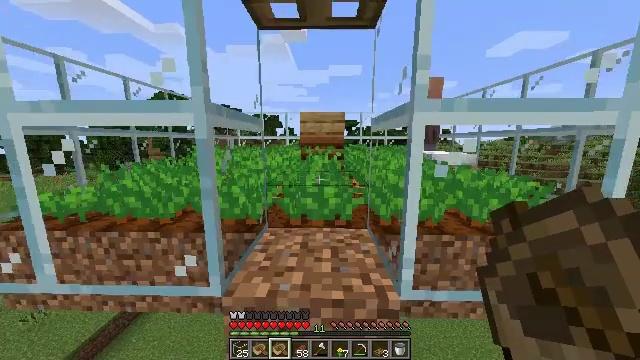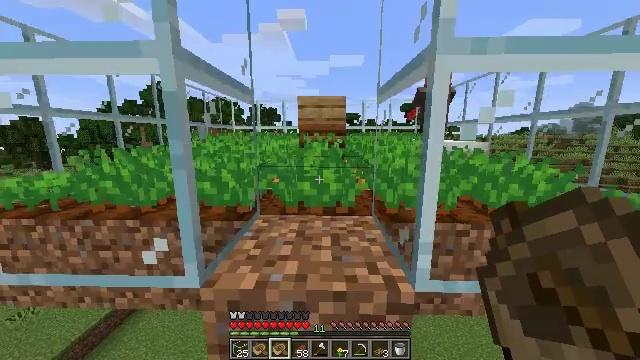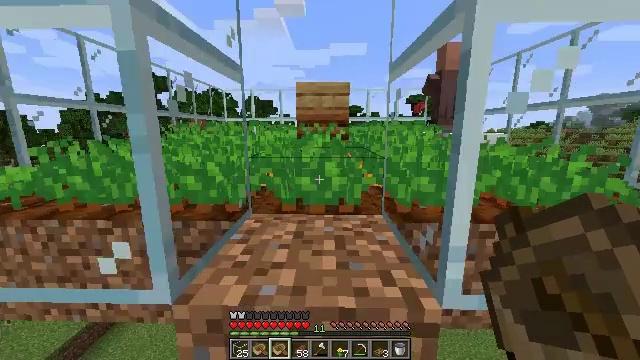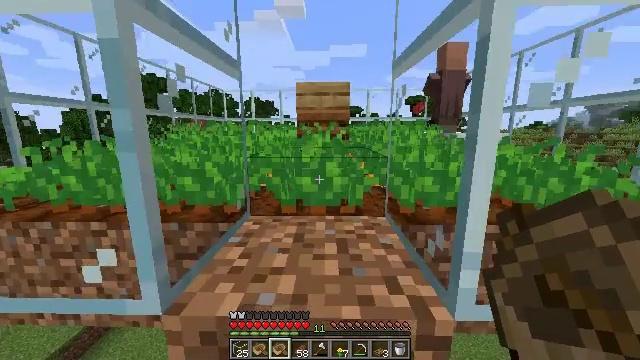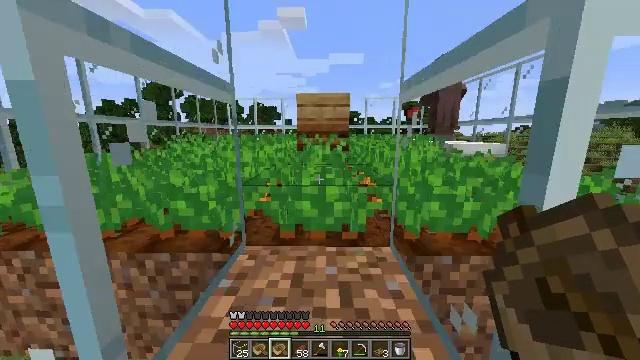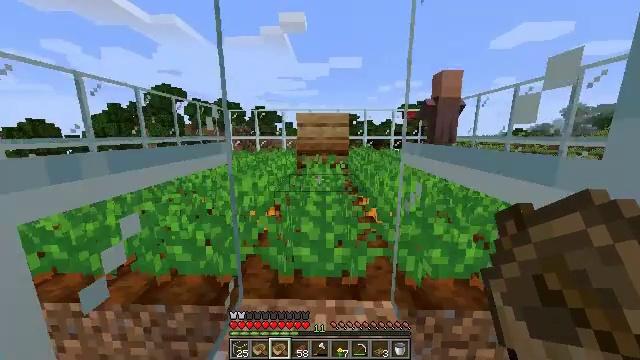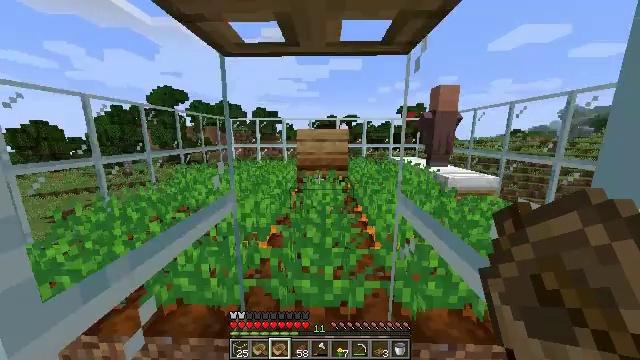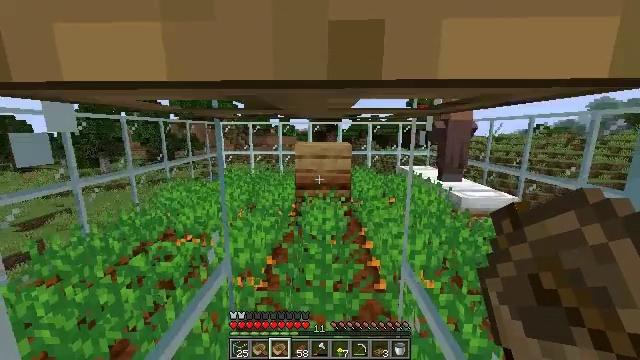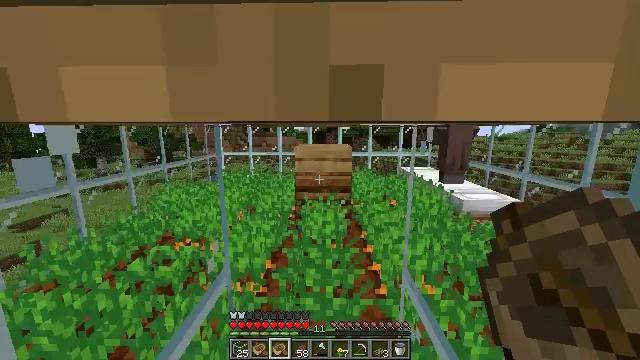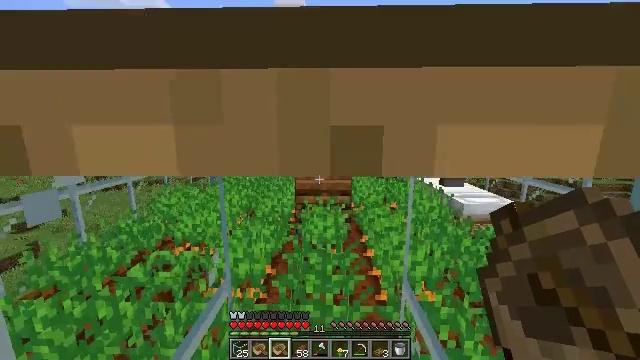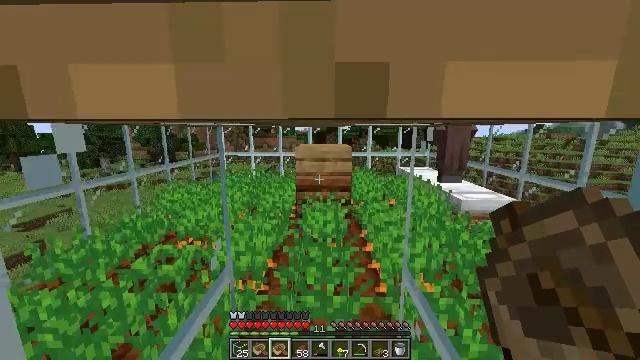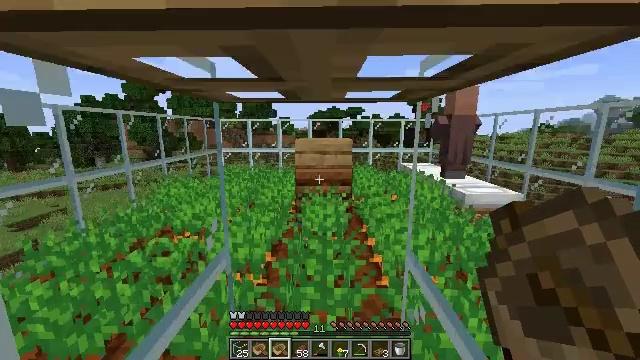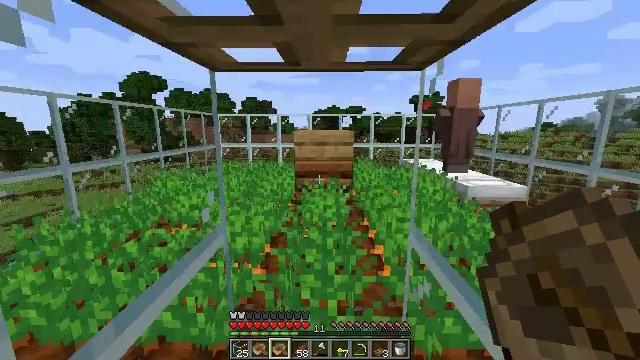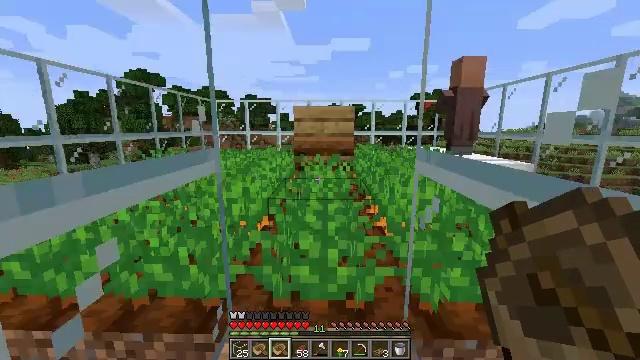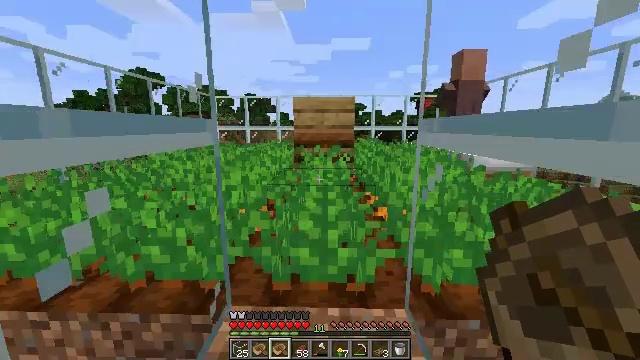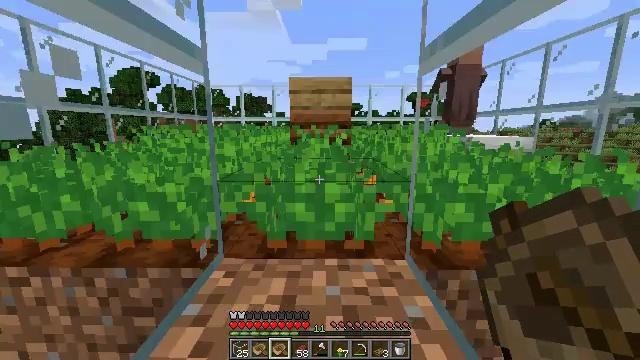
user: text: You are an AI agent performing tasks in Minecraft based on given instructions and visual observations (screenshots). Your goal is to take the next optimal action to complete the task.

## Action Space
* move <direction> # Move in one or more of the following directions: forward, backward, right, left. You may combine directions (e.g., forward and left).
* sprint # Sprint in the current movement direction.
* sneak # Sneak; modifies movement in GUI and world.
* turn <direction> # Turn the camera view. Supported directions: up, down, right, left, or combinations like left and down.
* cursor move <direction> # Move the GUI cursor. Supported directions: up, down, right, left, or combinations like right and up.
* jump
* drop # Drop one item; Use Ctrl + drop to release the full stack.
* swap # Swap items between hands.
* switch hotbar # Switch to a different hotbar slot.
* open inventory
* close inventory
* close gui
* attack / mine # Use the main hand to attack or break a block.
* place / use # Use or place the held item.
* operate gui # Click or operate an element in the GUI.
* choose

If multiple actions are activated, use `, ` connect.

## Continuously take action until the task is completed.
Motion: motion action
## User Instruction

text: Collect the oak trapdoor for re-use.
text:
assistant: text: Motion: move forward, turn down, jump
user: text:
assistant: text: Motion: move forward, jump
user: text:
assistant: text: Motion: move forward, jump
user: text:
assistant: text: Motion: move forward, jump
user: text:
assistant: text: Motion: move forward, jump
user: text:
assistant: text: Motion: jump
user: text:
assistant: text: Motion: no_op
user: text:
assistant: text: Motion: no_op
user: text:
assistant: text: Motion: no_op
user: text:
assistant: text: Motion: no_op
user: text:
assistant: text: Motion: no_op
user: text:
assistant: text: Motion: no_op
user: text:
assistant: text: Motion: no_op
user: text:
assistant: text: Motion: no_op
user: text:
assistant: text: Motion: no_op
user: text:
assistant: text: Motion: no_op
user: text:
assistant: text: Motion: no_op
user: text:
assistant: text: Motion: turn up
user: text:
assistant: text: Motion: turn up
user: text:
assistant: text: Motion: turn up
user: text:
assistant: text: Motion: turn up
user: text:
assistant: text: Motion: turn left and up
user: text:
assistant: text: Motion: turn up
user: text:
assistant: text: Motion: turn up
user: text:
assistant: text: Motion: turn up
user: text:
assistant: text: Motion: turn left and up
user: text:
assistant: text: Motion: attack / mine
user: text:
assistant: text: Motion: attack / mine
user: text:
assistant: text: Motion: attack / mine
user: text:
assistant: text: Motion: attack / mine